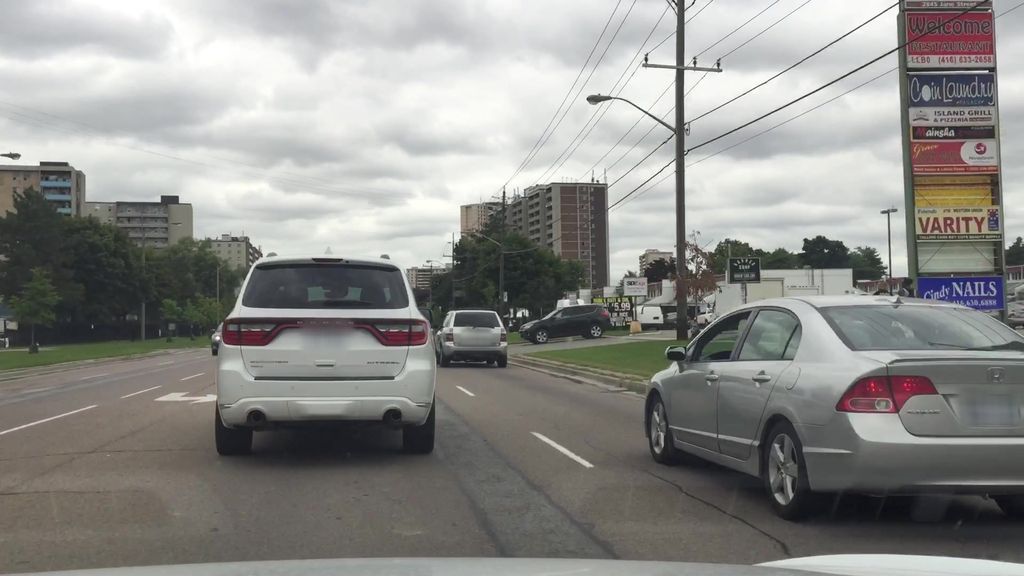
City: toronto